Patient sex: M
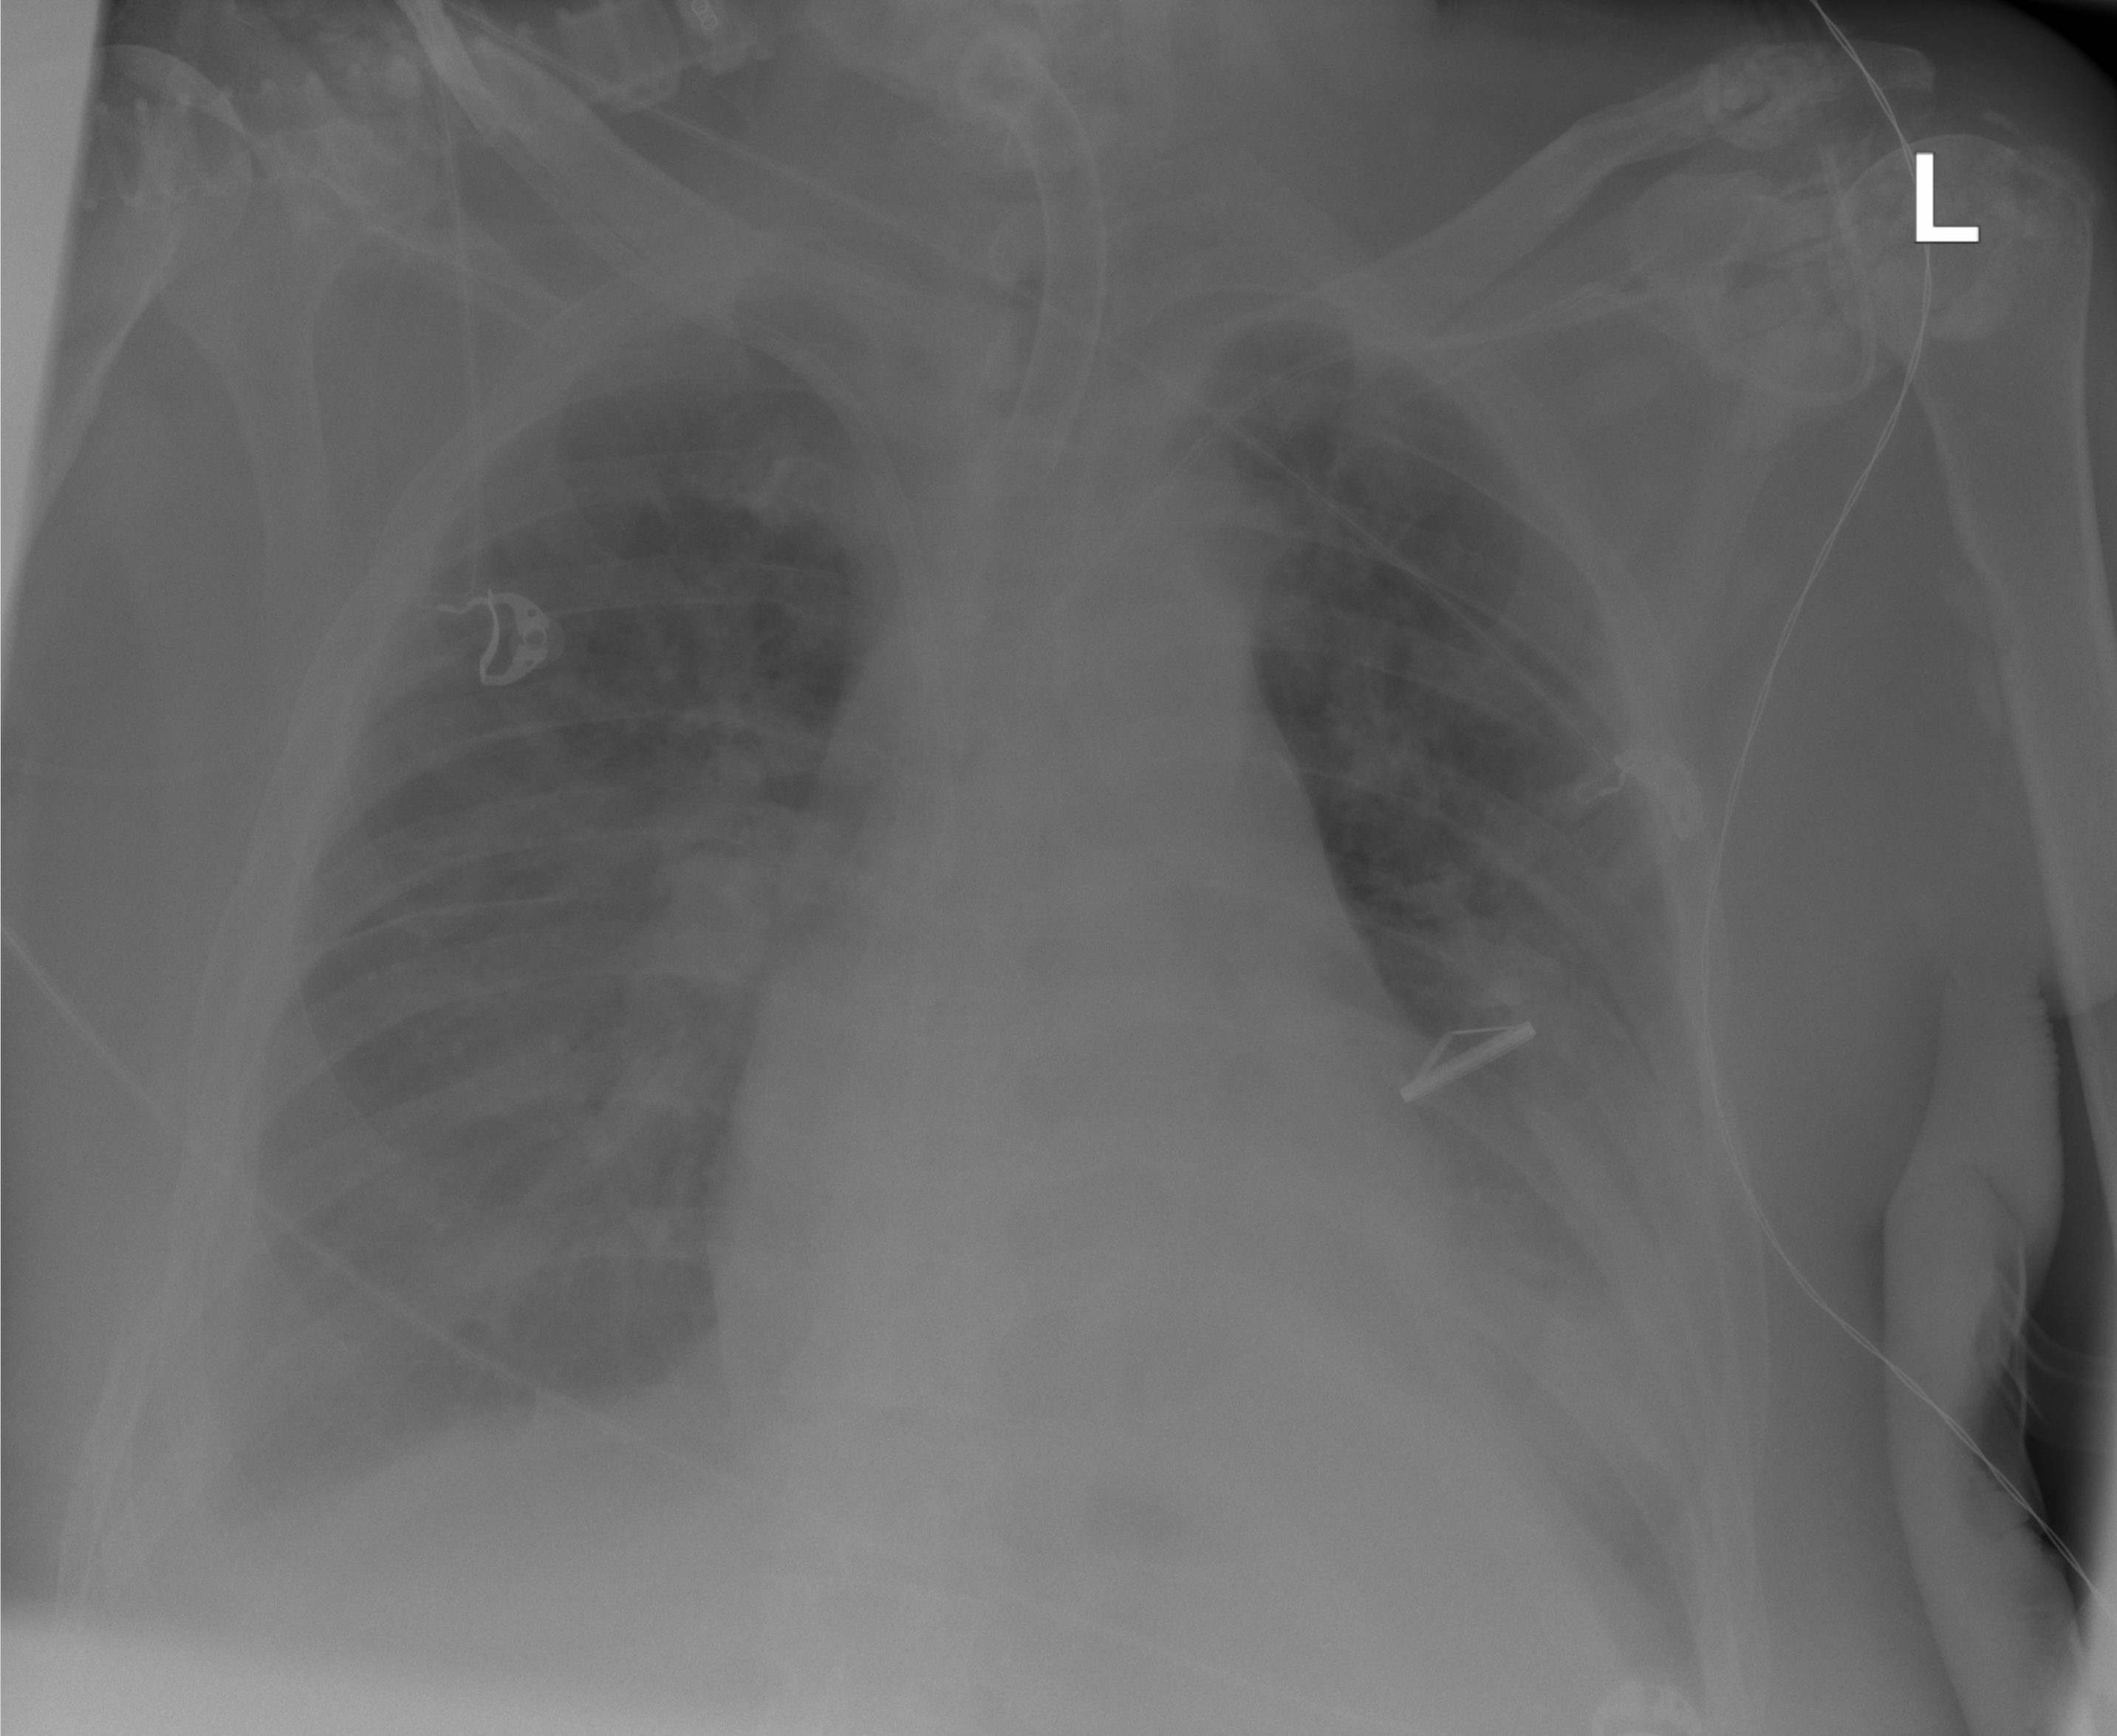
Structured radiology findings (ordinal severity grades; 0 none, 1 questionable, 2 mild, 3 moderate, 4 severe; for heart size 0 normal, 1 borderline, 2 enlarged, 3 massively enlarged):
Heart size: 2
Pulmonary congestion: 2
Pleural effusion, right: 2
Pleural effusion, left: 2
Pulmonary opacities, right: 0
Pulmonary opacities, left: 2
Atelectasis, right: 0
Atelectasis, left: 3